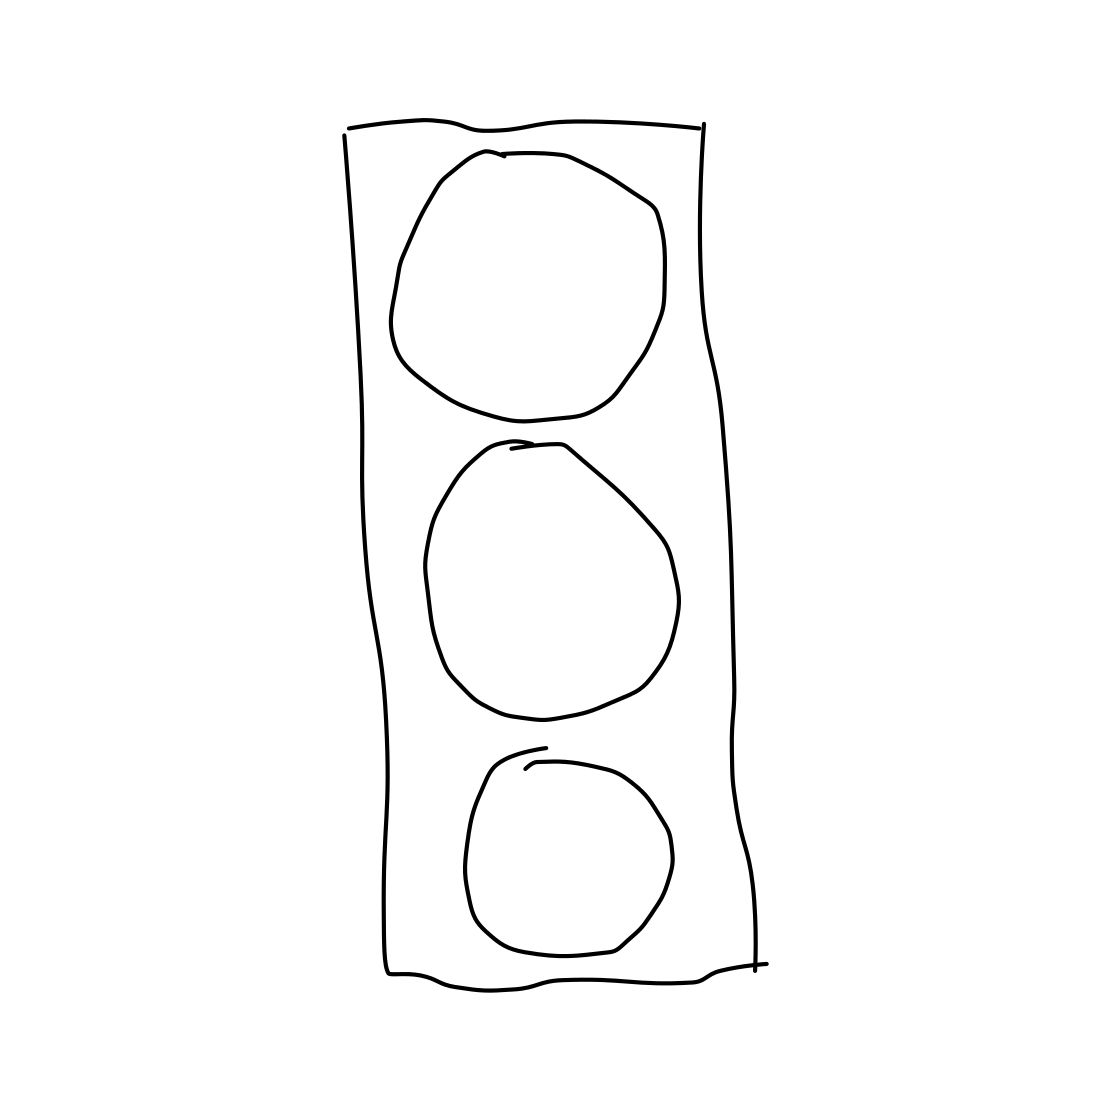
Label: traffic light